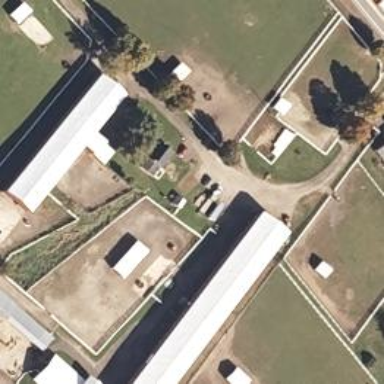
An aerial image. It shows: Stable building.